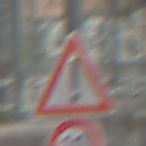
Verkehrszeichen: Gefahrenstelle
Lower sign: Geschwindigkeit10
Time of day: Midday
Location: Roofed (Special)
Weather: Overcast
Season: NotSpecified
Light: Natural